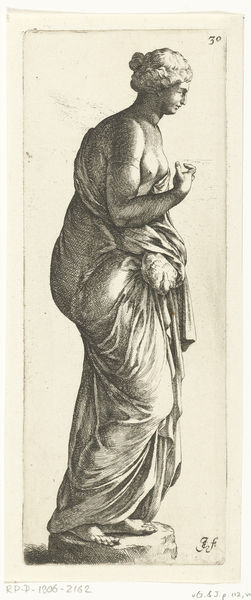
Titel: Beeld van een vrouw met een vogel, naar rechts
Künstler: Jan de Bisschop
Standort: Amsterdam
Institution: Rijksmuseum
Schlagwörter: femme, main, sculpture, poisson, pied, vetement, marbre, mains, socle, plein, plein pied